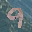
Label: 9